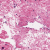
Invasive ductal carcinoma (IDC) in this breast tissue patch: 0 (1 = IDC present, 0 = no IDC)